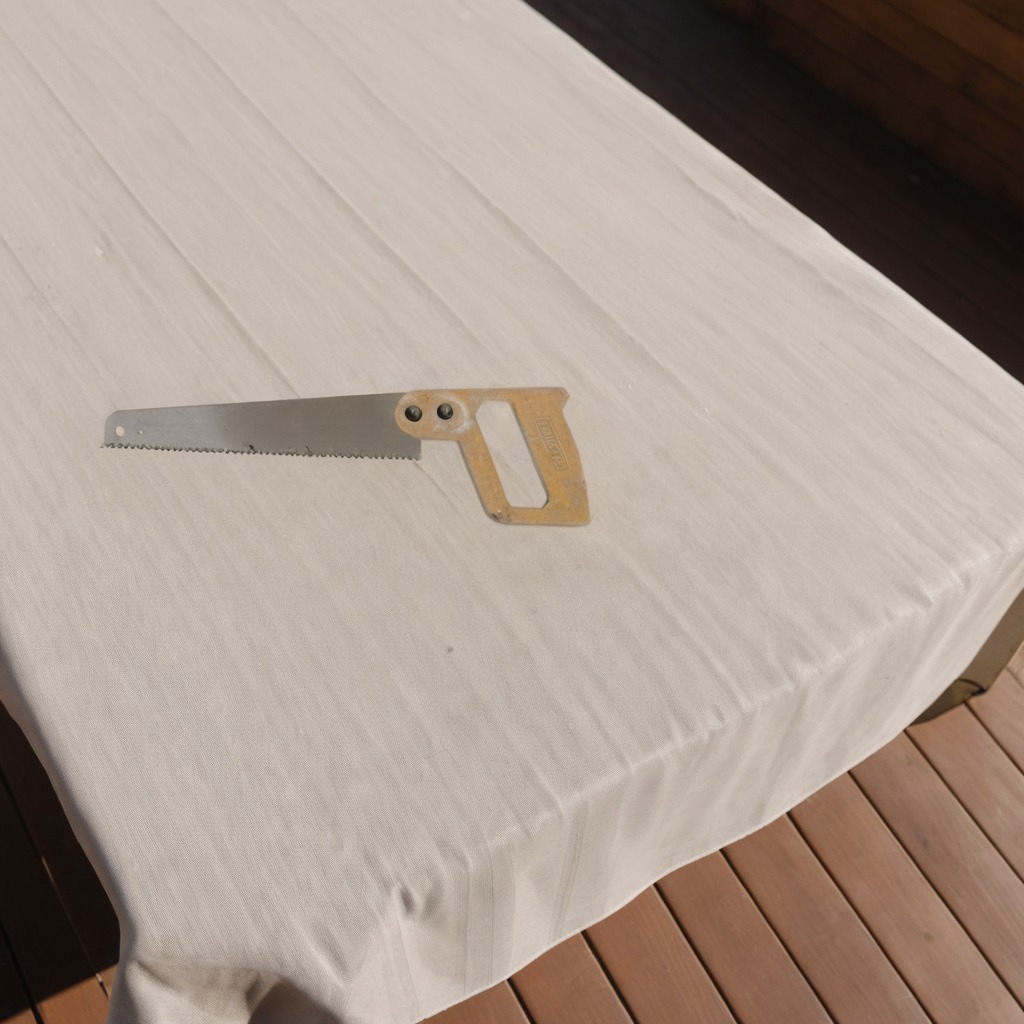
A metal saw is lying on a wooden table in an outdoor workshop during daytime bright natural light soft shadows worn but beneath the cloth.